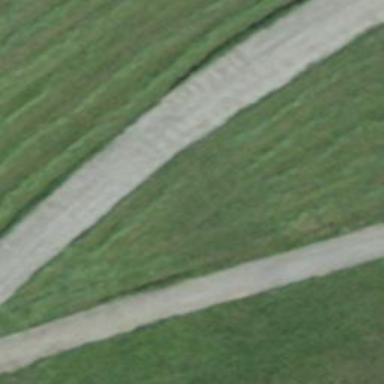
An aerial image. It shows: Sandy path.